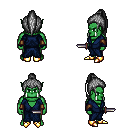
a pixel art fantasy rpg character, male body template, orc, green skin, blue robe, white pants, gray long topknot hairstyle, cloth bracers, gold boots, dagger, four views (front, back, left, right), 2x2 character sprite sheet, small pixel art, hard edges, no anti-aliasing